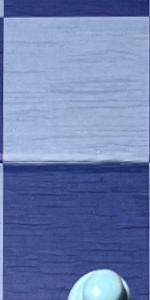
Label: Empty